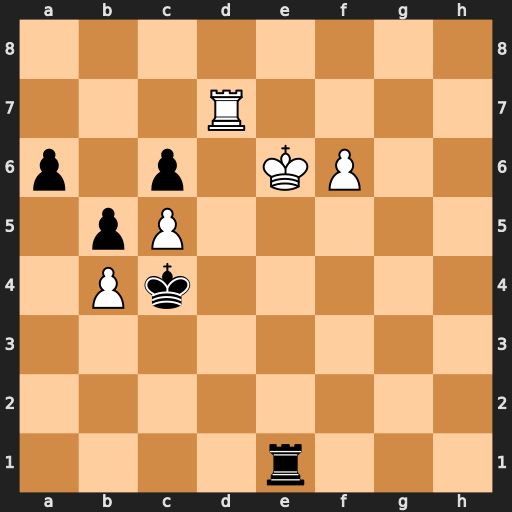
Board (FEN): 8/3R4/p1p1KP2/1pP5/1Pk5/8/8/4r3
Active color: w
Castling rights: -
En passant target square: -
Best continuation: Kd6 Rf1 f7 Kxb4 Kxc6